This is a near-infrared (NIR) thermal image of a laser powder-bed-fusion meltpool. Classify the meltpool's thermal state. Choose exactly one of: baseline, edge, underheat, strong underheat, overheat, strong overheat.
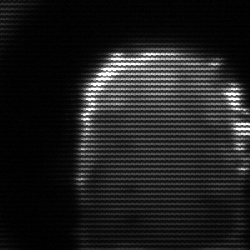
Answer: baseline